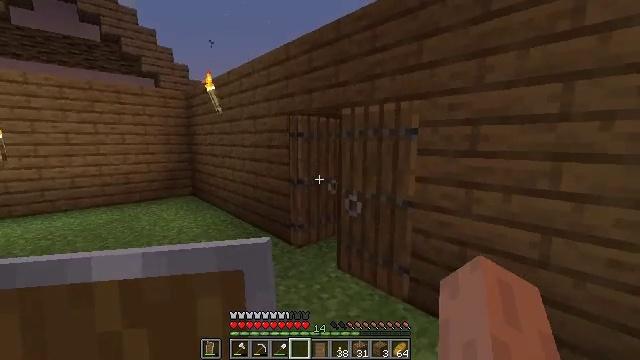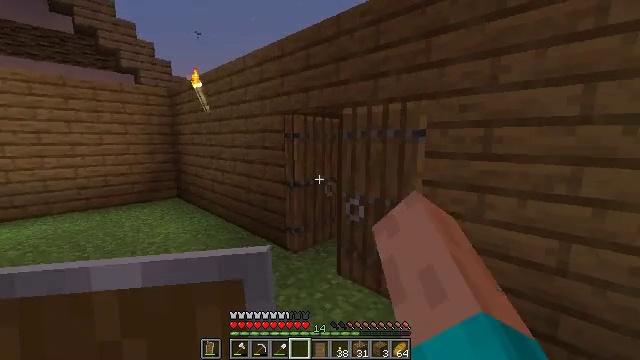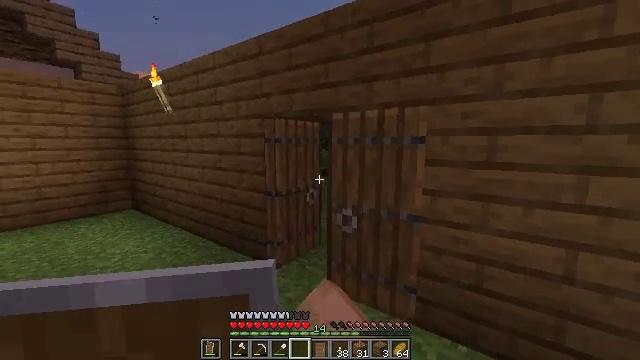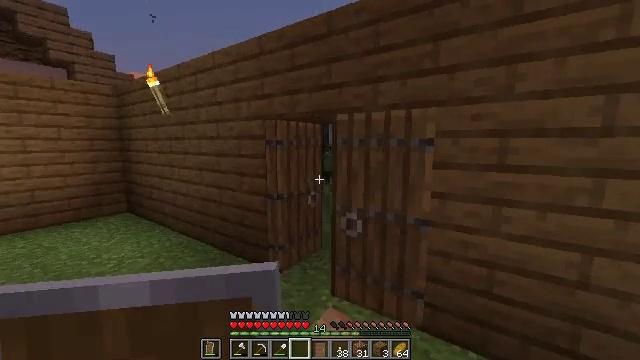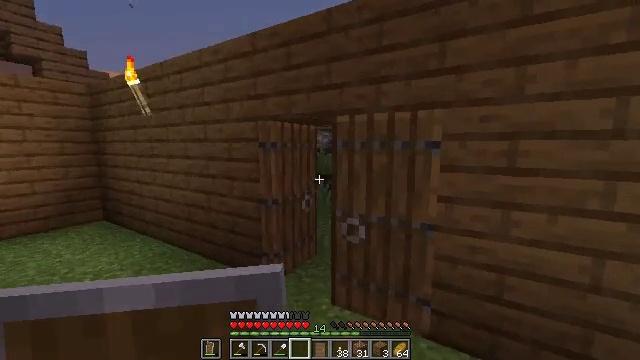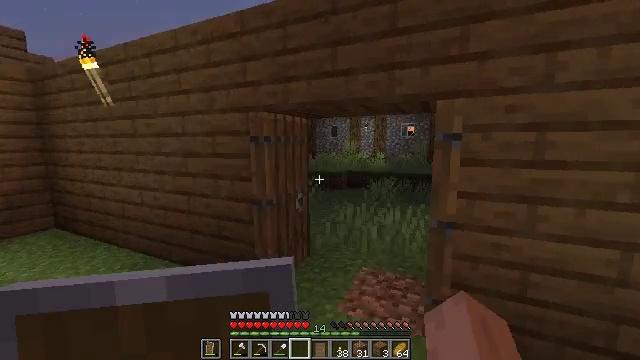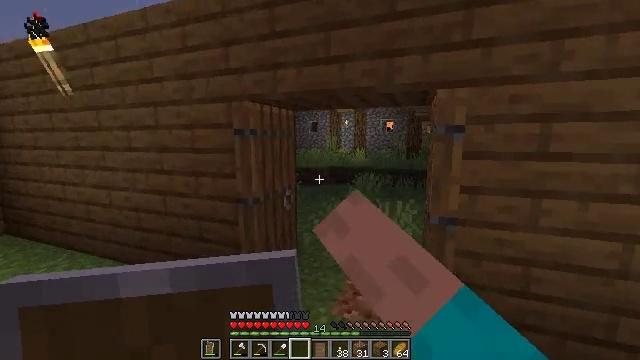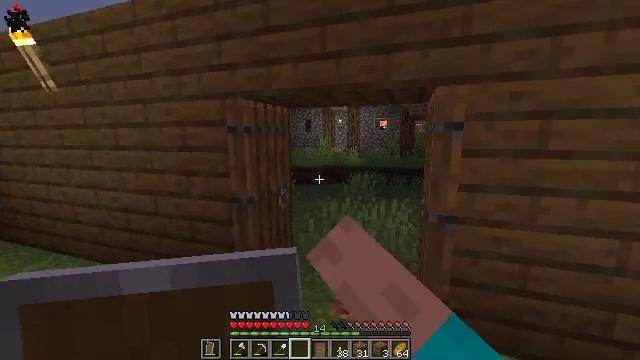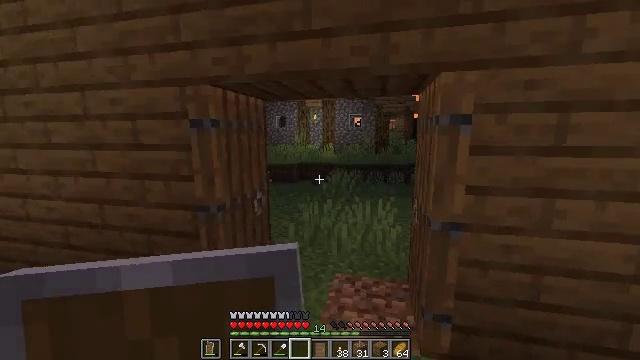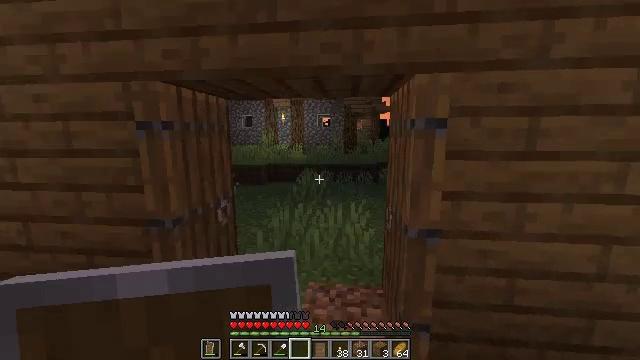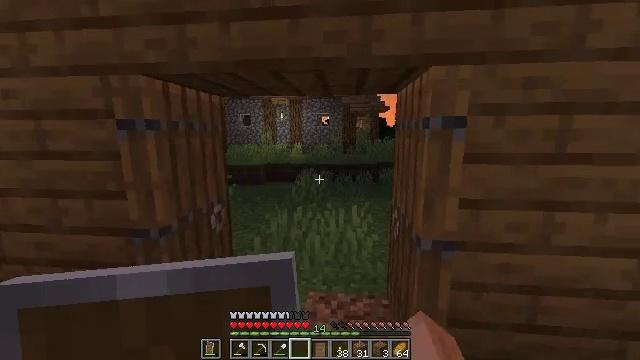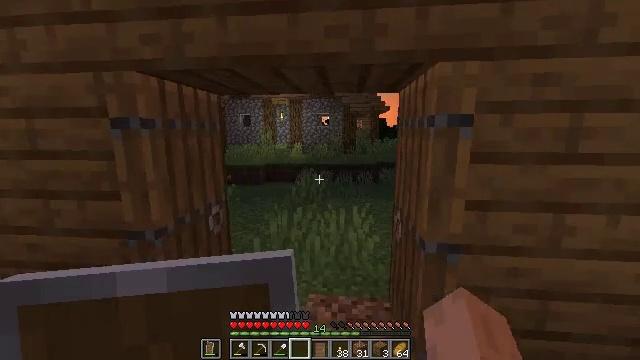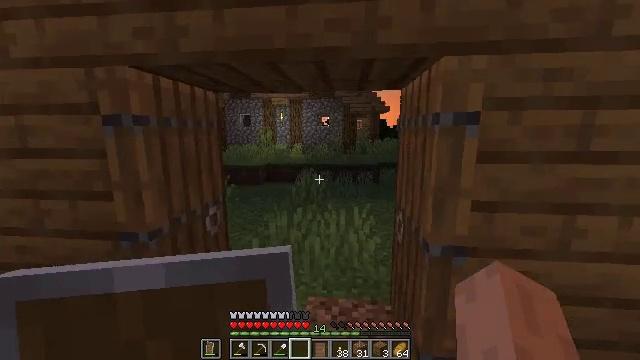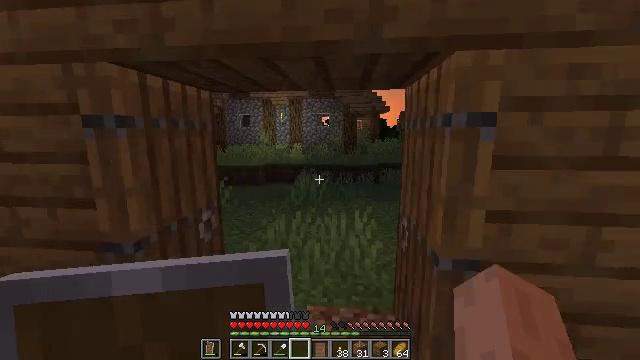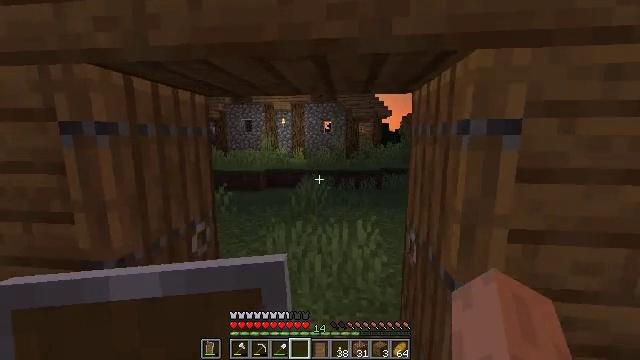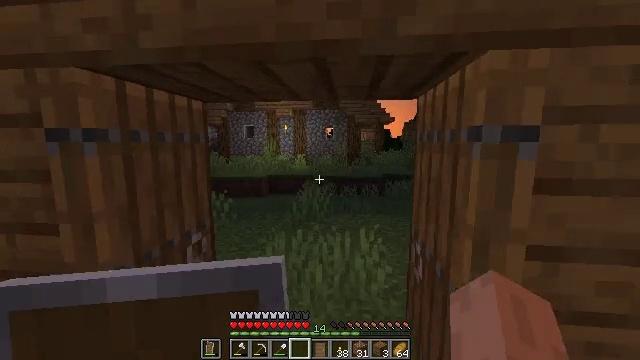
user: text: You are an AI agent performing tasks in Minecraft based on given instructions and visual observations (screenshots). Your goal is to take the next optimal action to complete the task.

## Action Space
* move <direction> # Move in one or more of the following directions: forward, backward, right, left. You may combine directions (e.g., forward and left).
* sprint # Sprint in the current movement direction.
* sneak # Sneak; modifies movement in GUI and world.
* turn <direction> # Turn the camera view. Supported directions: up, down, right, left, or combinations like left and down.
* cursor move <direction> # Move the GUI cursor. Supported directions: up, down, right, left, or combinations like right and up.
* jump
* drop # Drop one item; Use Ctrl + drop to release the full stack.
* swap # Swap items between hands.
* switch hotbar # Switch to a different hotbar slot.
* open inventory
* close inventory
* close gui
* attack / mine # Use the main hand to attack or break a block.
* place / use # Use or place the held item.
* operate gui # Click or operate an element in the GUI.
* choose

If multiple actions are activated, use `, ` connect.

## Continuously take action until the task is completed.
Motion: motion action
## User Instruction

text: Attack the bell to remove it.
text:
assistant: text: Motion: move forward and move left, turn right, use / place
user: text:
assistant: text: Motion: move forward and move left, turn right
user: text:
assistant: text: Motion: move forward and move left
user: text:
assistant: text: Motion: move forward and move left, turn right
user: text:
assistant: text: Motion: move forward and move left, turn right and down, use / place
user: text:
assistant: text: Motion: move forward, turn right and down, use / place
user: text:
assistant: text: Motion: move forward, turn right
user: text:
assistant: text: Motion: move forward, turn right
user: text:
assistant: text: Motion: move forward, turn right
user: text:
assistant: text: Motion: no_op
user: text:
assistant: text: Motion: no_op
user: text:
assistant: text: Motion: no_op
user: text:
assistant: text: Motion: move forward
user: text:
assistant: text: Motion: move forward, turn up
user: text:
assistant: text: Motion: move forward, sprint, turn up
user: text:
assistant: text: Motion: move forward, sprint
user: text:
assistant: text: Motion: move forward, sprint
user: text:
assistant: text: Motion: move forward, sprint
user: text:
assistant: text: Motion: move forward, sprint
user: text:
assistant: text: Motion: move forward, sprint
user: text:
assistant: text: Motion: move forward, sprint, turn left and down
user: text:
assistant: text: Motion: move forward and move right, sprint, turn left and down
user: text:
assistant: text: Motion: move forward and move right, sprint, turn left and down
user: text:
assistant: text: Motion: move forward and move right, sprint, turn left
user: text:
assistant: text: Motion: move forward and move right, sprint, turn left
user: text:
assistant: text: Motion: move forward and move right, sprint
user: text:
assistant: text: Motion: move forward and move right, sprint
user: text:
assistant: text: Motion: move forward and move right, sprint
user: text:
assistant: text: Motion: move forward, sprint
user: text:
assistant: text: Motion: move forward, sprint, turn left and up